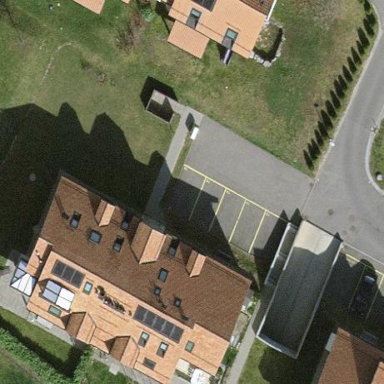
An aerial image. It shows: View of apartment building.